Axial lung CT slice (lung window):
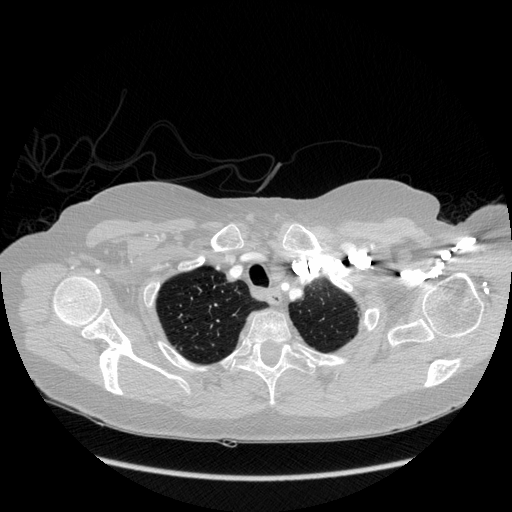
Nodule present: no